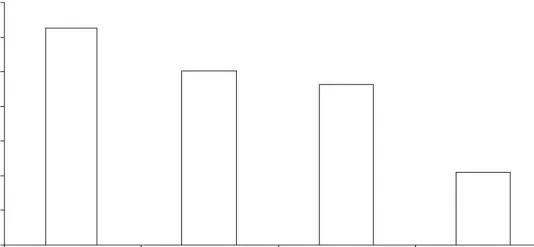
Twelve-months follow up with MRI before and after after injection of Primovist: 6a, arterial phase; 6b portal venous phase; 6c portal venous phase delayed; 6d hepatobiliary phase. On post contrastographic dynamic study, there is no focal enhancement on arterial phase 6a, nor signs of portal branches invasion on portal venous phase 6b, nor areas of hypointensity on delayed phase 6c. On hepatobiliary phase 6d, homogeneous enhancement of the previous neoplastic parenchyma of segment III is now appreciable.
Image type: chart (chart)